Question: I have table named Employee. And there are three columns named start_date and end_date and employee_name.
I am writing stored procedure which accepts start_date, end_date for two employees(employee names) and return true if they have worked together and also returns number of years and months they have worked together.

so I want query that returns number of years john and kashif worked together and bool value true or false if they worked together.
How can I do this?
Please anyone out there can help me so please do.
Thanks
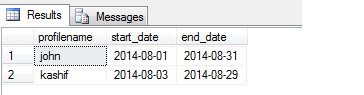
Answer: '''
DECLARE @emp1 VARCHAR(10) = 'John'
DECLARE @emp2 VARCHAR(10) = 'Kashif'
SELECT CASE WHEN EXISTS (SELECT 1 FROM Emp
WHERE empID = @emp2
AND StartDate >= t.StartDate
AND EndDate <= t.EndDate)
THEN 1 ELSE 0 END [Has Worked together]
,CASE WHEN EXISTS (SELECT 1 FROM Emp
WHERE empID = @emp2
AND StartDate >= t.StartDate
AND EndDate <= t.EndDate)
THEN DATEDIFF(DAY, CASE WHEN StartDate <= t.StartDate THEN StartDate ELSE t.StartDate END
, CASE WHEN EndDate >= t.EndDate THEN EndDate ELSE t.EndDate END)
ELSE 0 END [Days worked together]
FROM Emp t
WHERE empID = @emp1
'''
## Result
'''
Has Worked together Days worked together
1 30
'''
## Stored Procedure
'''
CREATE PROCEDURE dbo.myProc
@Employee1 VARCHAR(20),
@Employee2 VARCHAR(20),
@Worked_Together BIT OUTPUT,
@Days_Worked INT OUTPUT
AS
BEGIN
SET NOCOUNT ON;
SELECT @Worked_Together
= CASE WHEN EXISTS (SELECT 1 FROM Emp
WHERE empID = @Employee2
AND StartDate >= t.StartDate
AND EndDate <= t.EndDate)
THEN 1 ELSE 0 END
,@Days_Worked
= CASE WHEN EXISTS (SELECT 1 FROM Emp
WHERE empID = @Employee2
AND StartDate >= t.StartDate
AND EndDate <= t.EndDate)
THEN DATEDIFF(DAY, CASE WHEN StartDate <= t.StartDate THEN StartDate ELSE t.StartDate END
, CASE WHEN EndDate >= t.EndDate THEN EndDate ELSE t.EndDate END)
ELSE 0 END
FROM Emp t
WHERE empID = @Employee1
END
'''